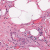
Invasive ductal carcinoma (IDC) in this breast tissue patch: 0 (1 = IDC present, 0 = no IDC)